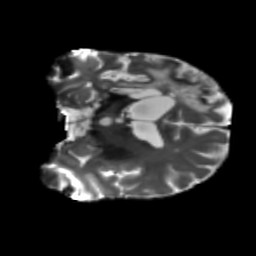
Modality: T2w
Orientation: coronal
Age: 56
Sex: male
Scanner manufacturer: siemens
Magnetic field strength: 3 T
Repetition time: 5.47 s
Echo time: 0.0854 s